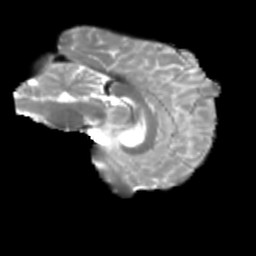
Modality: T2w
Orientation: sagittal
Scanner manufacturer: siemens
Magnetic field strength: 3 T
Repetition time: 4 s
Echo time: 0.0594 s